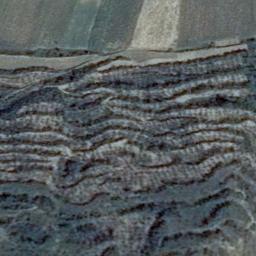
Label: terrace